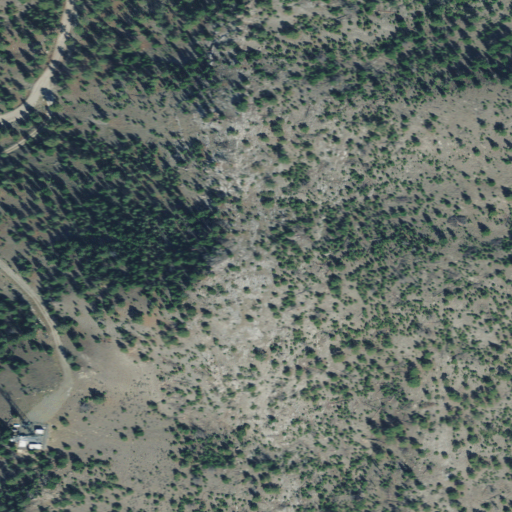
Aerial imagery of mountain in Montana named French Bar Mountain containing evergreen forest, shrub, and grassland